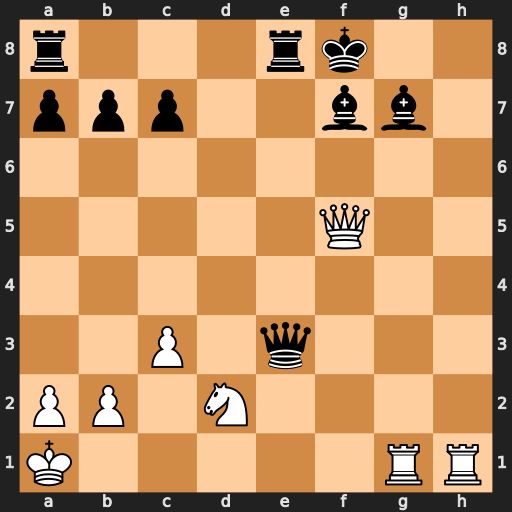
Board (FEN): r3rk2/ppp2bb1/8/5Q2/8/2P1q3/PP1N4/K5RR
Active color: w
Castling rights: -
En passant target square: -
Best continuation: Rxg7 Qe1+ Nb1 Qe6 Rxf7+